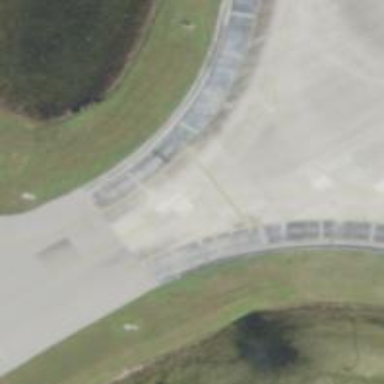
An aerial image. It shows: Image of taxiway at airport.